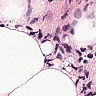
Metastatic tissue present: no